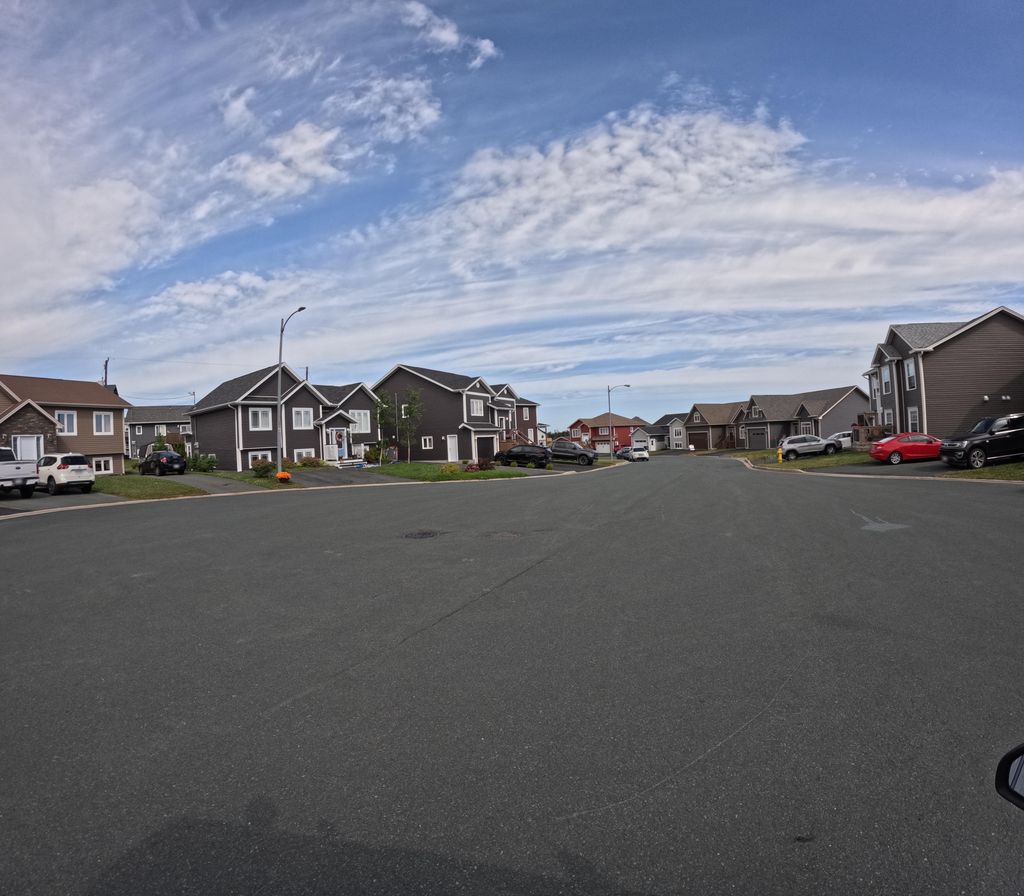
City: st_johns